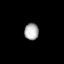
Tissue: lung
Cell type: Endothelial cells
Senescence score: 0.6154
Nuclear area (px): 232
Mean DAPI intensity: 173.082